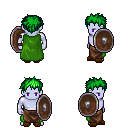
a pixel art fantasy rpg character, male body template, dark elf, purple skin, green cape, robe skirt, green bedhead hairstyle, bracelets, brown slippers, shield, four views (front, back, left, right), 2x2 character sprite sheet, small pixel art, hard edges, no anti-aliasing